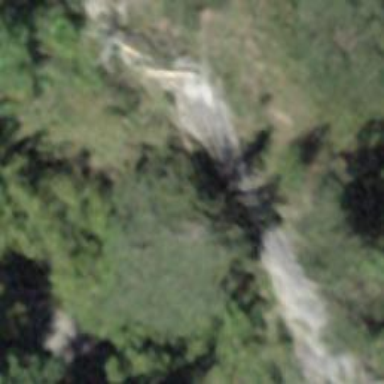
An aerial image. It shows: Cliff in nature.